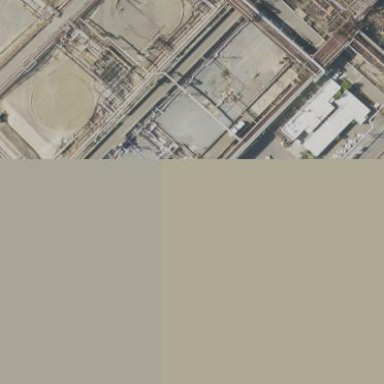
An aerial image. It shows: Industrial area with refinery.